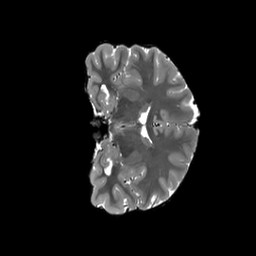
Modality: T2w
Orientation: coronal
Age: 20
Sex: female
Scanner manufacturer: siemens
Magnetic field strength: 3 T
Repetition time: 3.2 s
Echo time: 0.566 s